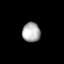
Tissue: prostate
Cell type: Epithelial cells
Senescence score: 0.2744
Nuclear area (px): 351
Mean DAPI intensity: 171.251